Question: I want to try import qml file.
And I already try QML_IMPORT_PATH, .qrc, qmldir.
But always got the error: QML module is not installed.
Please where am I missing?
I using Qt6.3, MacOS

here is .pro file
'''
QT += quick
SOURCES += main.cpp
RESOURCES += qml.qrc
# Additional import path used to resolve QML modules in Qt Creator's code model
QML_IMPORT_PATH += $$PWD/Components
# Additional import path used to resolve QML modules just for Qt Quick Designer
QML_DESIGNER_IMPORT_PATH =
QT_DEBUG_PLUGINS=1
QML_IMPORT_TRACE=1
INSTALLS += target
DISTFILES += Components/qmldir
'''
here is qmldir
'''
Module Components
TestItem 1.0 TestItem.qml
'''
here is qrc
'''
<RCC>
<qresource prefix="/">
<file>Components/qmldir</file>
<file>Components/TestItem.qml</file>
<file>main.qml</file>
</qresource>
</RCC>
'''
here is main.qml
'''
import QtQuick
import TestItem 1.0
Window {
width: 640
height: 480
visible: true
title: qsTr("Hello World")
}
'''
here is TestItem.qml
'''
import QtQuick 2.0
Item {
}
'''
I also push my test code on github
<URL>
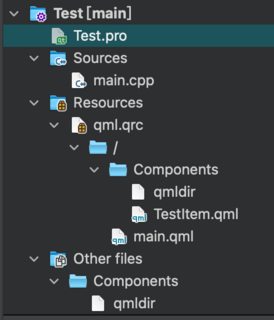
Answer: While importing, you should specify the module name, and not the component name:
'''
import Components 1.0 // instead of import TestItem 1.0
'''
This will import all components included in the 'qmldir'.